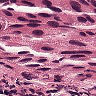
Metastatic tissue present: yes